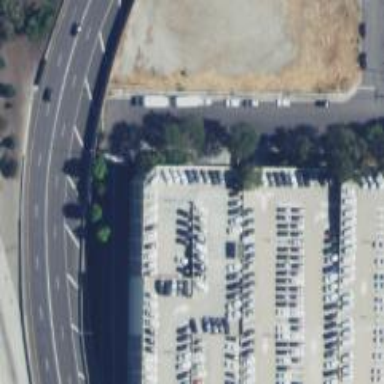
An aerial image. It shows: Multi-storey parking lot with asphalt surface.